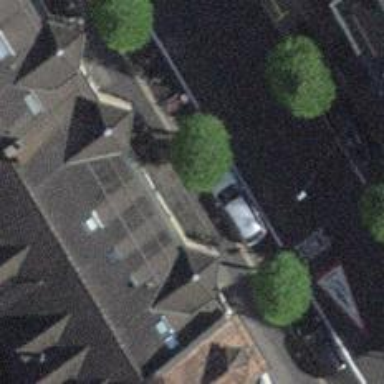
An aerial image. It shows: Pub.